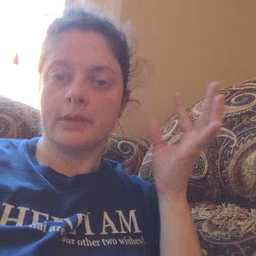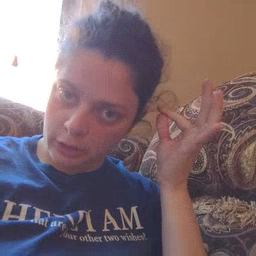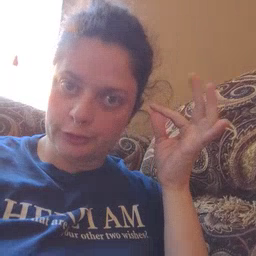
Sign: hair